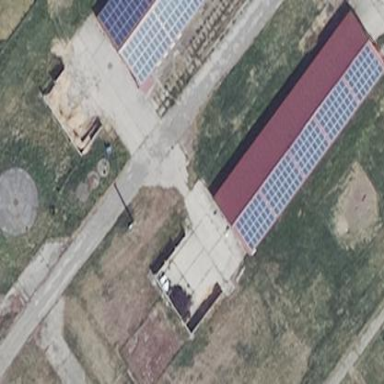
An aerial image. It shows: Small solar photovoltaic panel generator inside building.